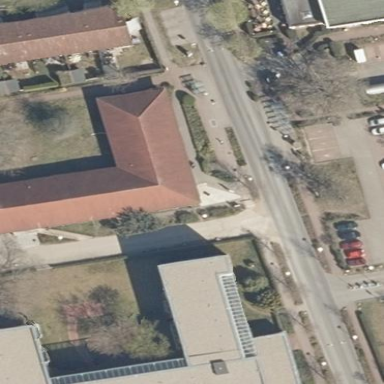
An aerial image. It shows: Gabled-roof retail building.